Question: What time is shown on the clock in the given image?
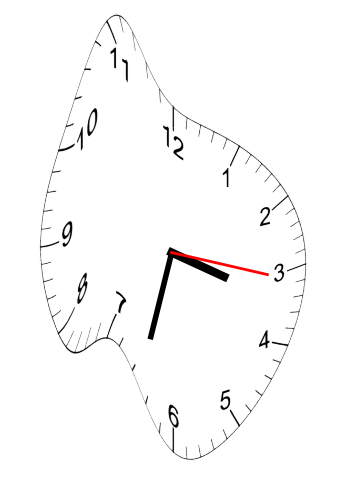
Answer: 03:32:16